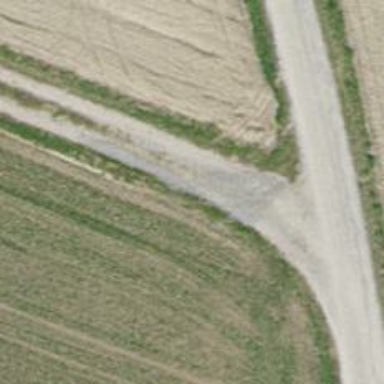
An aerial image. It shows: Pebblestone track with grade2 quality.